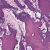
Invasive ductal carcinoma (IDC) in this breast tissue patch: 0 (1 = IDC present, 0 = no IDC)